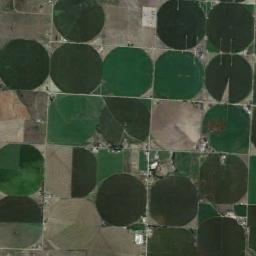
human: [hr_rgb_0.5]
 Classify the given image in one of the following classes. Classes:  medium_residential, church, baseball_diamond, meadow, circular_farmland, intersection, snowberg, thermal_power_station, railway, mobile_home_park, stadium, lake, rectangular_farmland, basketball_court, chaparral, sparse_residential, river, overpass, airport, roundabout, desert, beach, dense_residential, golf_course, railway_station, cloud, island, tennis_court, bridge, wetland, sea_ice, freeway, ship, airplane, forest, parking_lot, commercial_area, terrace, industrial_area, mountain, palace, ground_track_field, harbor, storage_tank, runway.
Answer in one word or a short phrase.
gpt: circular_farmland